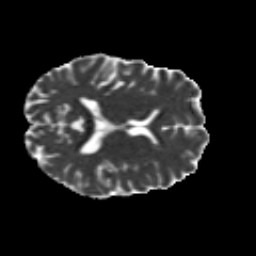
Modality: MD
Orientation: axial
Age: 30
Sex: male
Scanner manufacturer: siemens
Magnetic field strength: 3 T
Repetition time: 8.8 s
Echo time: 0.085 s